Field crop: maize
Growth stage: 2
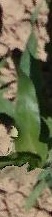
Species: maize